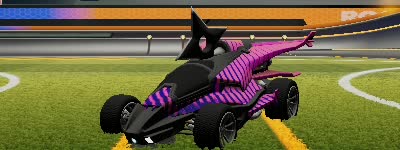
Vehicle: aftershock